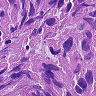
Metastatic tissue present: yes